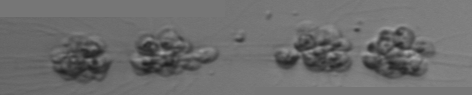
Label: Leptocylindrus_mediterraneus